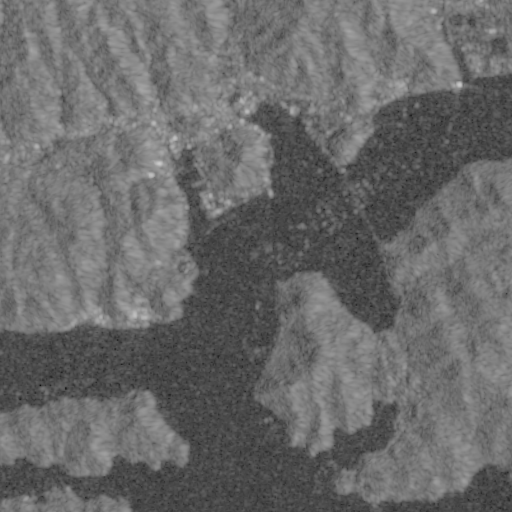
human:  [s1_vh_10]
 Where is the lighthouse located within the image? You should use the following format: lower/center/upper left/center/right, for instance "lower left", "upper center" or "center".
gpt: The lighthouse is located in the center of the image.
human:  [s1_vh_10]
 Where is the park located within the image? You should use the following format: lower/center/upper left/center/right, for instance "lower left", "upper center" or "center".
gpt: The park is located in the upper right of the image.
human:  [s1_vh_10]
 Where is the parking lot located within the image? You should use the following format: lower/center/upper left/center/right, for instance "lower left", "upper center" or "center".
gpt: The parking lot is located in the upper center of the image.
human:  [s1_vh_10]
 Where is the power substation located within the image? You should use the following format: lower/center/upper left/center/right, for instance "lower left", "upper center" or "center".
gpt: The power substation is located in the upper center of the image.
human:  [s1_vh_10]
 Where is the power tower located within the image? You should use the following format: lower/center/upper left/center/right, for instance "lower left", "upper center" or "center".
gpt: The power tower is located in the upper center of the image.
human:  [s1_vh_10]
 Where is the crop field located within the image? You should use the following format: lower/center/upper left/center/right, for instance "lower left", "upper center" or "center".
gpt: There is no crop field in the image.

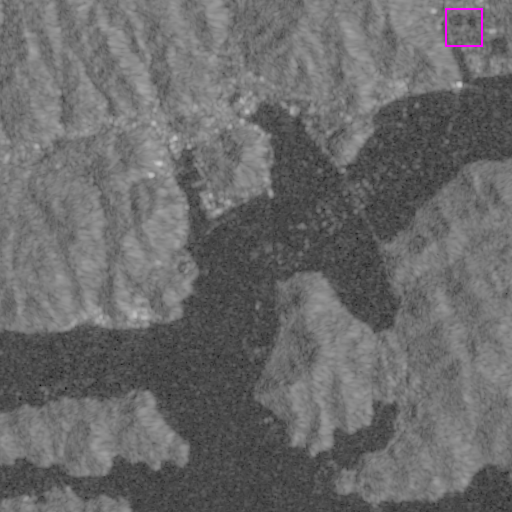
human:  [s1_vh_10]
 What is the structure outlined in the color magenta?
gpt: The structure outlined in magenta is a park.
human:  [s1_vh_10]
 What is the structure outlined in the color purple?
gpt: There is no purple outline.